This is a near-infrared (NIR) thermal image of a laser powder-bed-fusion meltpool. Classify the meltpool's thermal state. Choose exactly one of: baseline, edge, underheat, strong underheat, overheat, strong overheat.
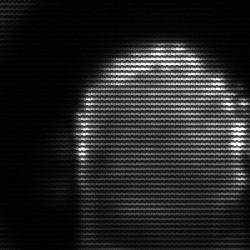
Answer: baseline